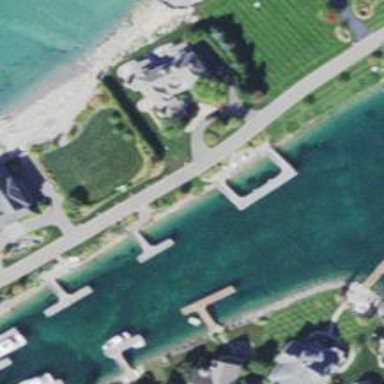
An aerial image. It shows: Man-made pier.